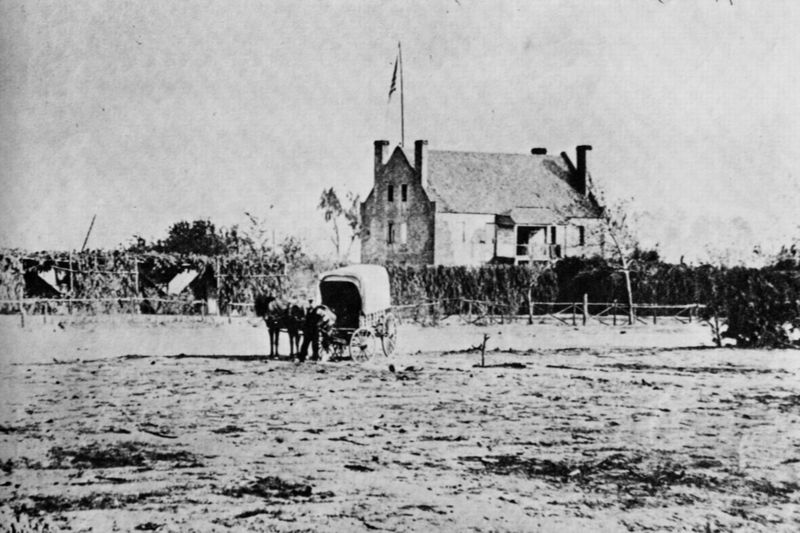
Titel: Bradys mobile Dunkelkammer, die "Dingsda"
Künstler: Mathew B. Brady
Schlagwörter: baum, himmel, mann, schatten, weiß, bäume, landschaft, menschen, fenster, grau, hell, hintergrund, holz, männer, schwarz, strasse, tür, dach, haus, tier, wiese, zaun, alt, stein, erde, feld, felder, natur, busch, büsche, gatter, hütte, sonne, sträucher, boden, land, alltag, arbeit, kamin, kamine, karren, pferd, pferde, räder, schornstein, ansicht, fahne, flagge, acker, berge, schornsteine, hecke, koppel, amerika, kutsche, platz, rad, wagen, wagenrad, white, window, belt, black, country, old, windows, biden, arena, foto, fotografie, photographie, veranda, scheune, schwarz-weiß, staub, photo, lanschaft, horses, man, sky, tree, pferderennen, building, field, house, bauernhaus, stall, horizon, roof, trees, plan, wagenräder, planwagen, winter, america, grass, bushes, garden, porch, westen, black and white, treck, fotographie, animals, door, flag, fence, dirt, scholle, human, fuhrwerk, matsch, cart, pferdewagen, history, brick, ground, animal, war, foreground, american, bush, carriage, farm, farmer, horse, wagon, plane, abzäunung, einzäunung, chimney, mouse, soil, work, working, hece, photograph, wheel, wild west, race, dust, barn, mud, pole, civil war, bleak, western, wheels, historic, corn, mule, plough, windw, fences, horse race, buggy, 19th century, photography, stake, crops, l, farmhouse, 20th century, paddock, chimeny, stark, pioneer, hedge, schwarzweisbild, schwarzweissbild, harness, zaun+, glad, hedges, wago, dust bowl